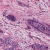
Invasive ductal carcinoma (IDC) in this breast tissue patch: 1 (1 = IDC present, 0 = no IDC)